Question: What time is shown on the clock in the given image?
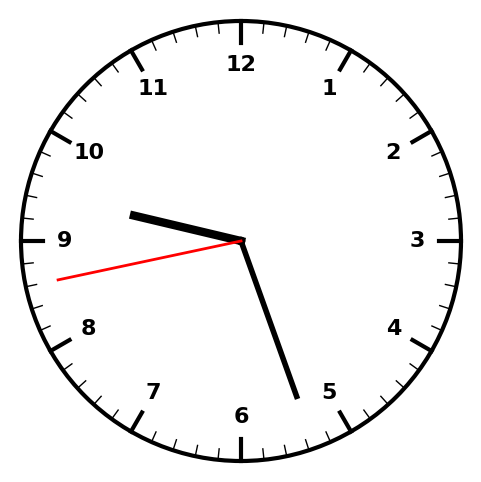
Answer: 09:26:43